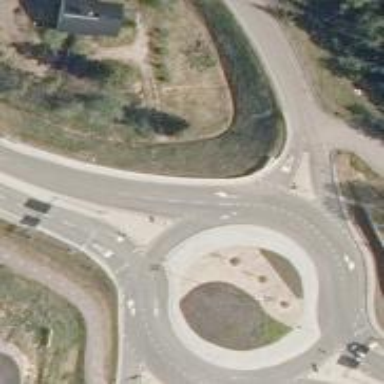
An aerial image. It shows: Secondary road with asphalt surface leading to roundabout junction.